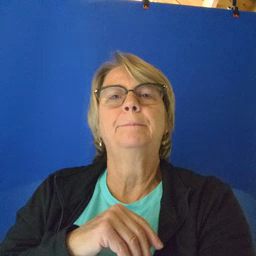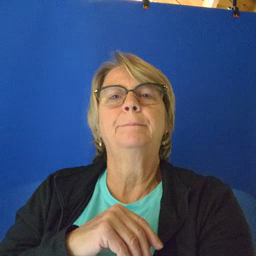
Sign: sleep